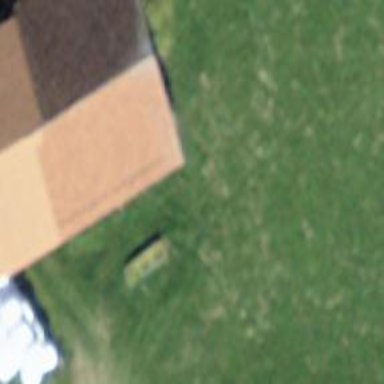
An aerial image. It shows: Barn.